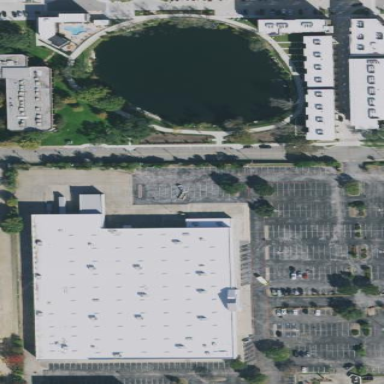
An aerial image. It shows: Building.